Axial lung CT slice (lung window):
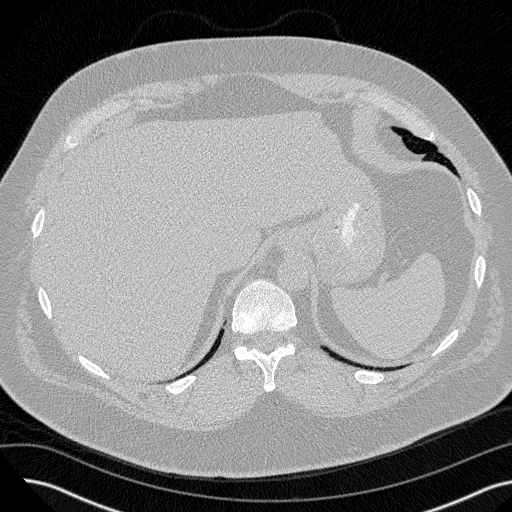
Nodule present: no